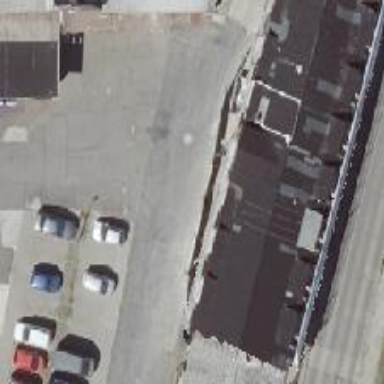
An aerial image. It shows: Industrial building with gabled roof.